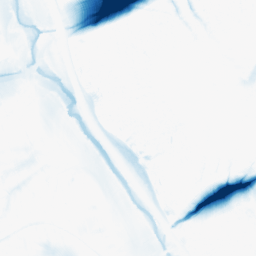
Category: morphological
Decomposition family: morphological_ellipse
Decomposition parameters: operation: closing
width: 50
height: 30
Upsampling method: lanczos
Upsampling parameters: scale: 2
Upsampling scale: 2